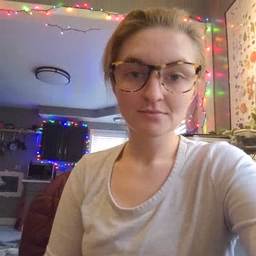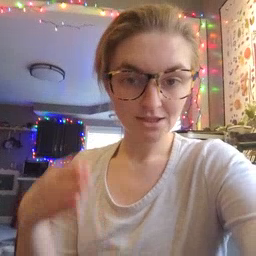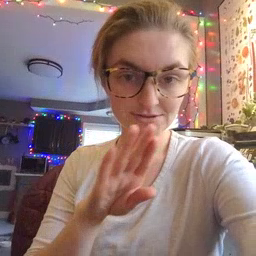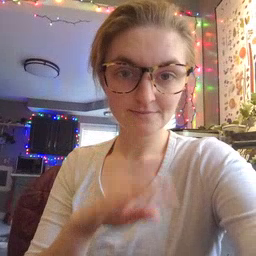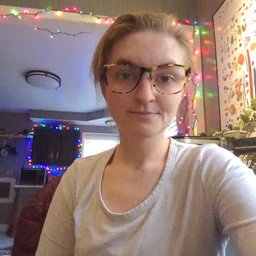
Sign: close